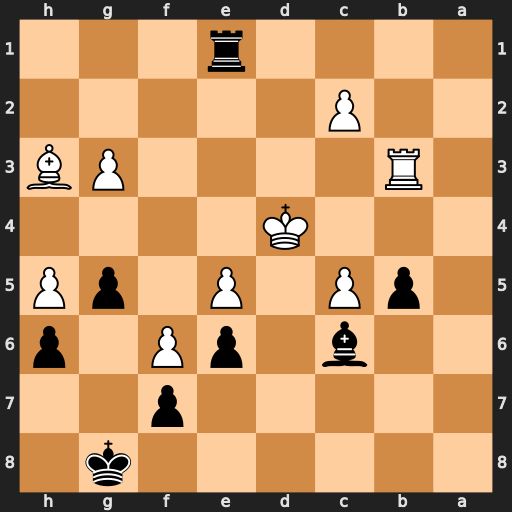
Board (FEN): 6k1/5p2/2b1pP1p/1pP1P1pP/3K4/1R4PB/2P5/4r3
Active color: b
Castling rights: -
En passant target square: -
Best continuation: g4 Bxg4 Re4+ Kd3 Rxg4